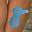
Label: 8